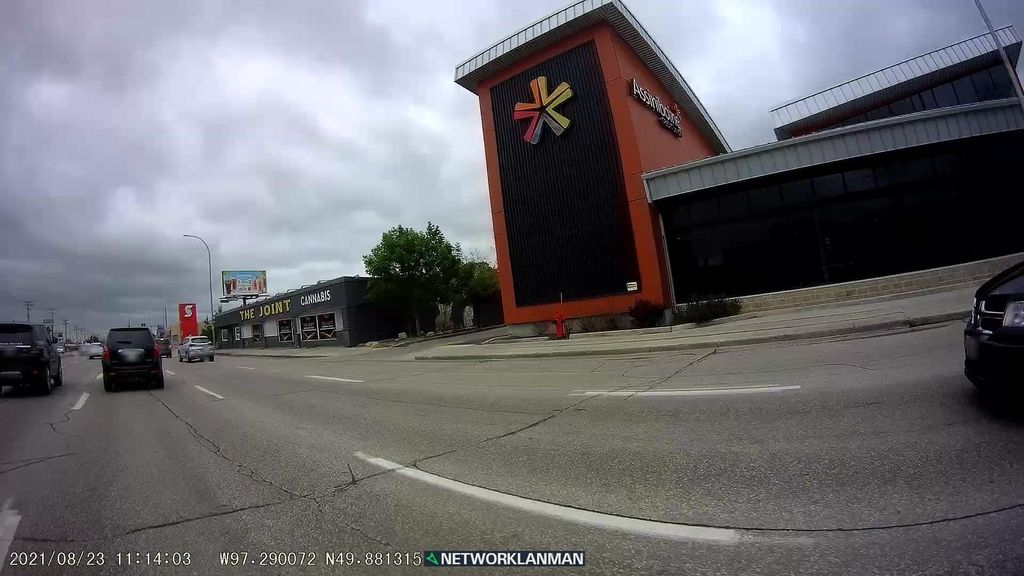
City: winnipeg